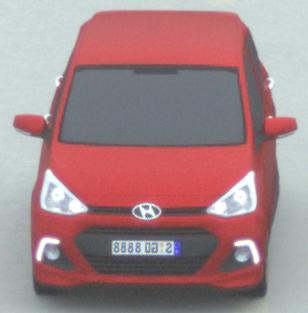
Make: Hyundai
Model: i10
Detailed model: Gen. 2
Model produced from: 2013
Model produced until: 2019
Doors: 5
Color: red
Road condition: dry road
Daytime: morning or afternoon
Contrast: low contrast